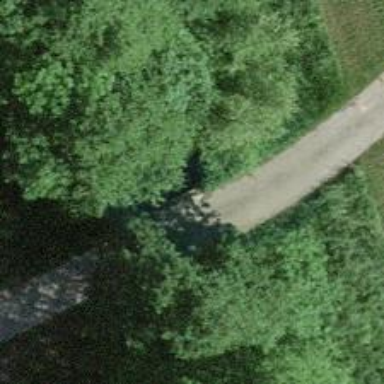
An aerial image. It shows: Culvert tunnel.